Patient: sex M, age 60
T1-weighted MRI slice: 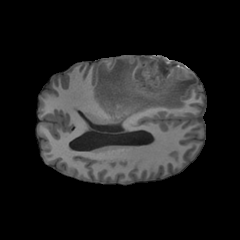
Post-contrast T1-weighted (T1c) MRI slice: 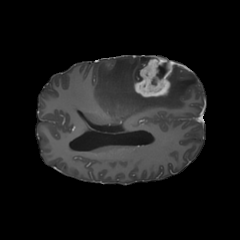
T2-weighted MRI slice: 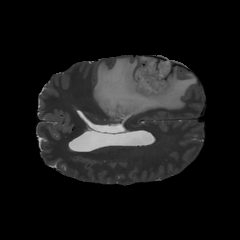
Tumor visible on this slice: yes
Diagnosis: Glioblastoma, IDH-wildtype
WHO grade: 4